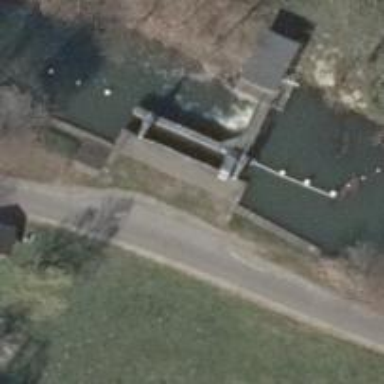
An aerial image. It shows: Lock gate on waterway.